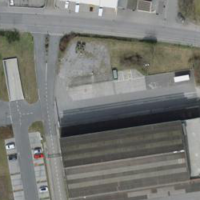
EUNIS habitat code: 54
Species observed at this site:
Lathyrus vernus
Acrocephalus scirpaceus